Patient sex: M
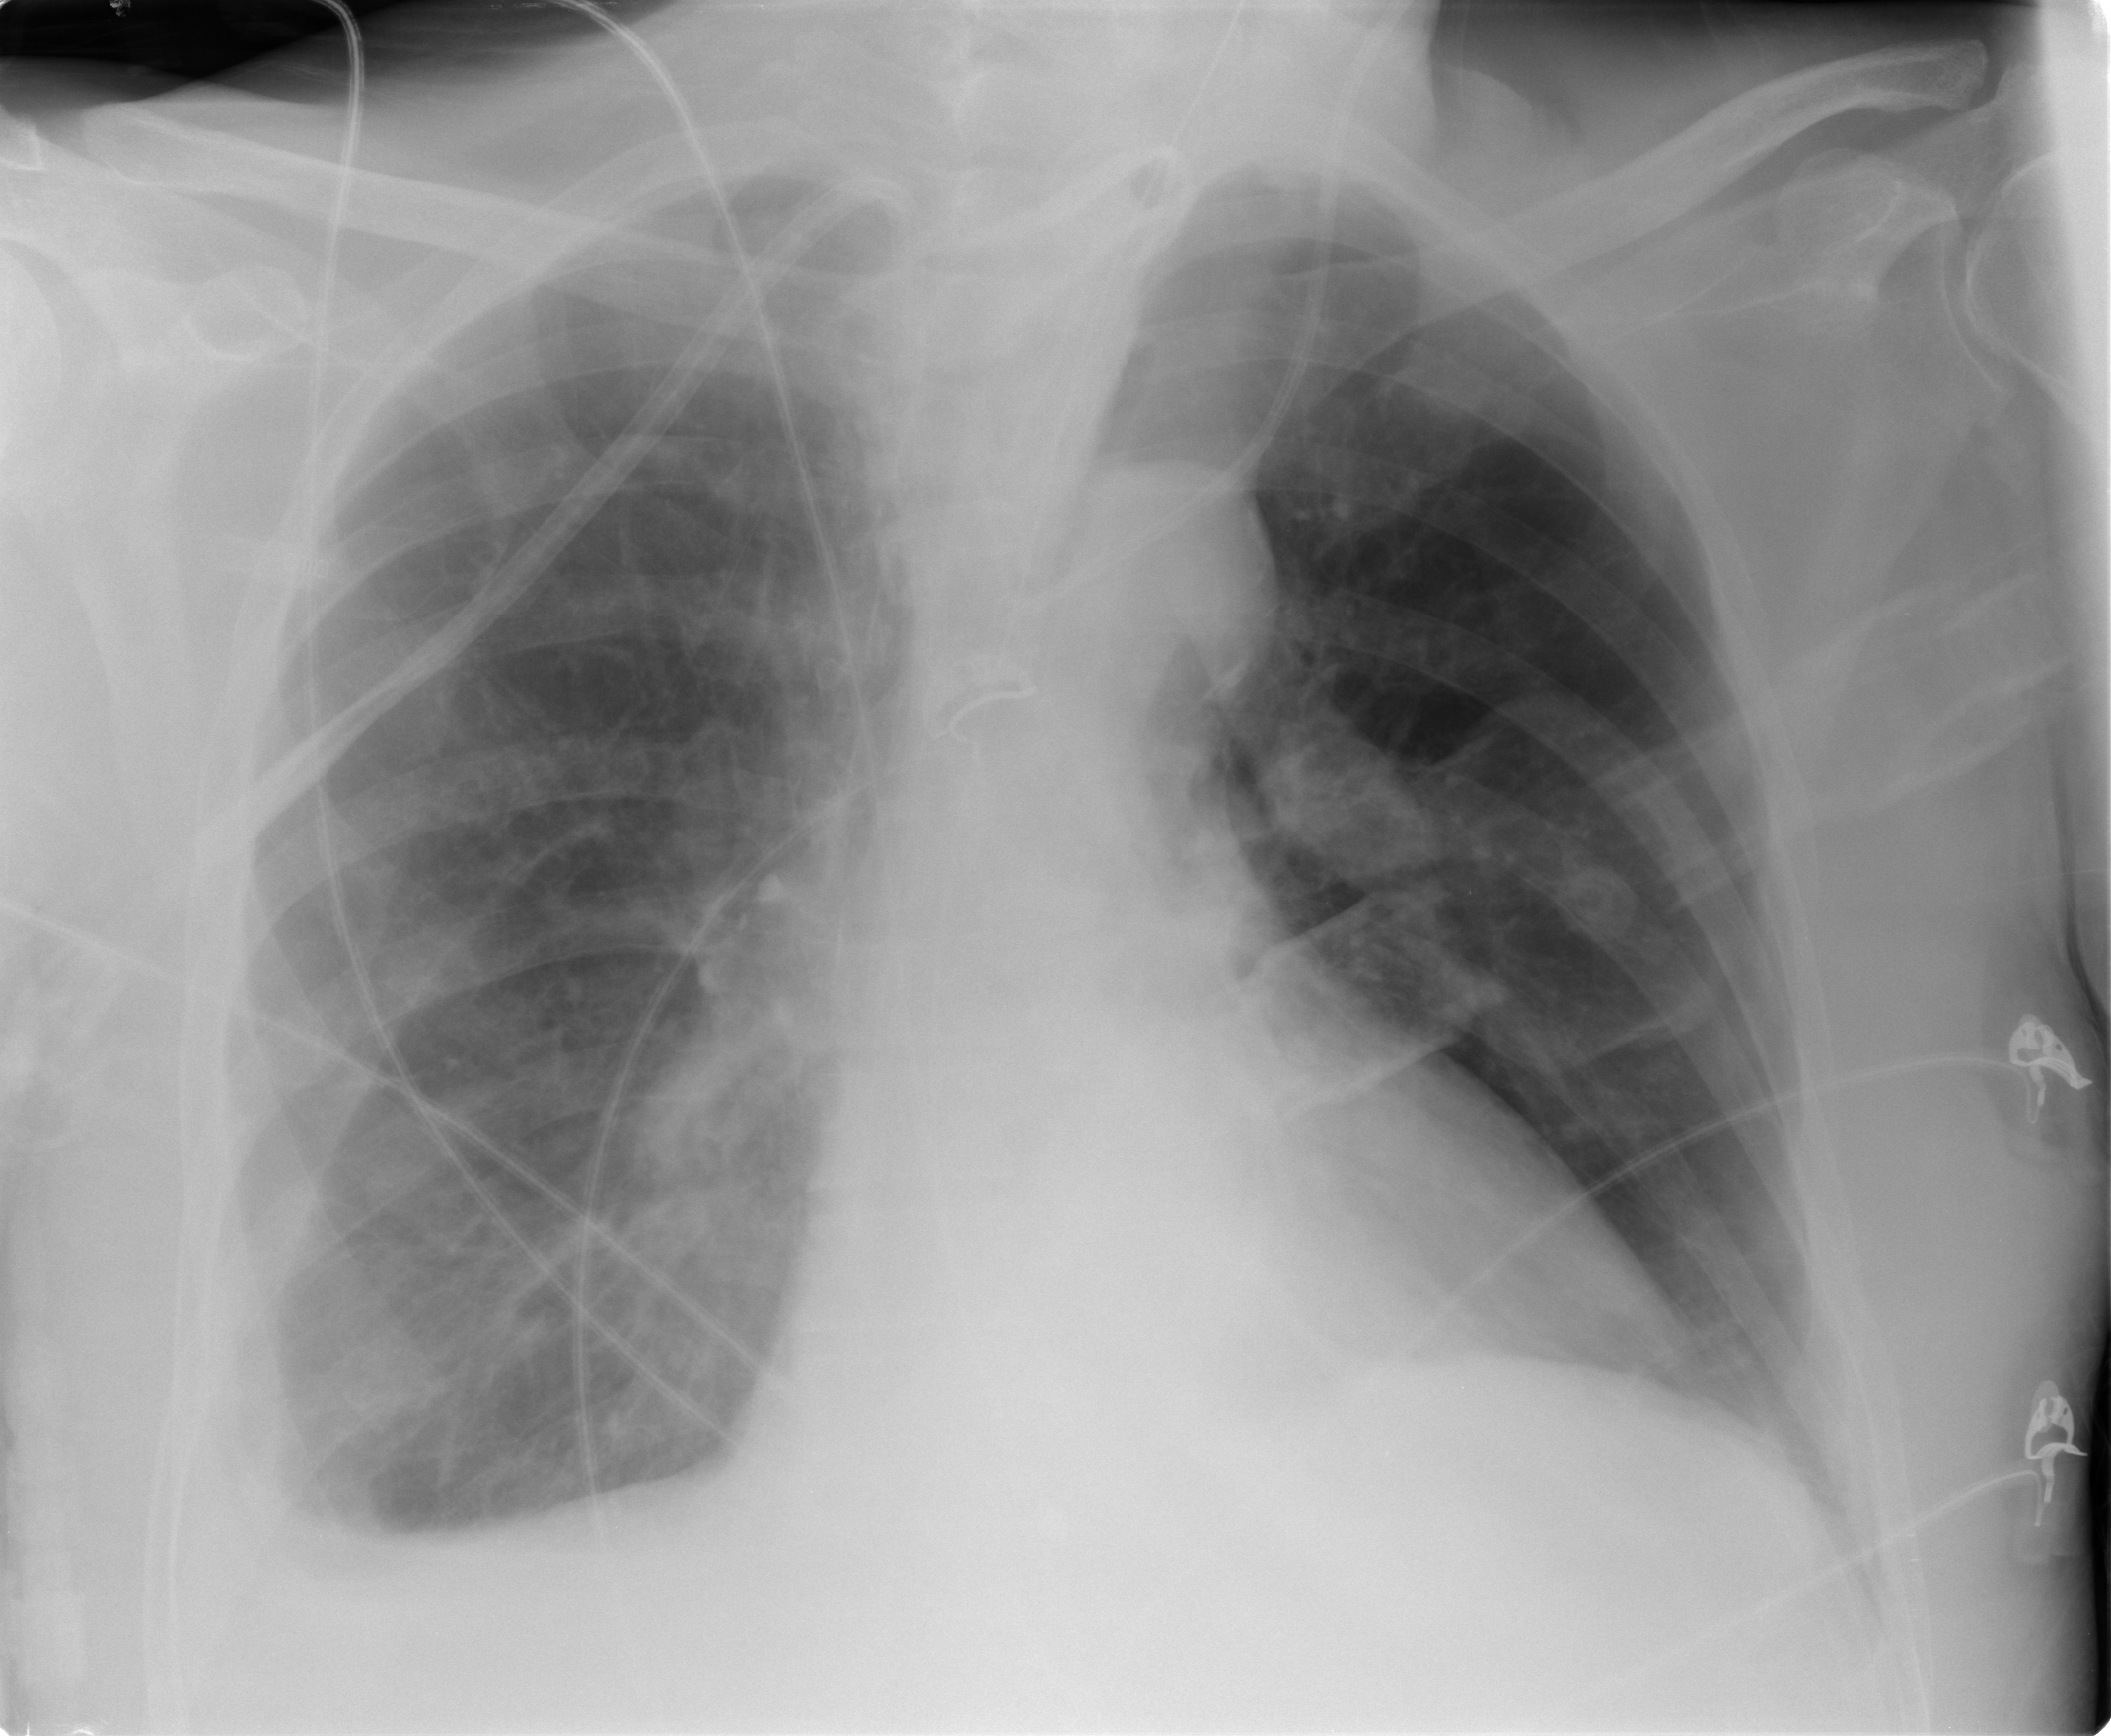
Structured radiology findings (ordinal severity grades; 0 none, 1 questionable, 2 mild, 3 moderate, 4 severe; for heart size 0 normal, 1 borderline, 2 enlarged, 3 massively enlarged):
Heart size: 0
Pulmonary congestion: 0
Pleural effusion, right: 2
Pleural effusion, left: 1
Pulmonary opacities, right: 0
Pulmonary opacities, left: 0
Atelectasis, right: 2
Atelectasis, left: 0